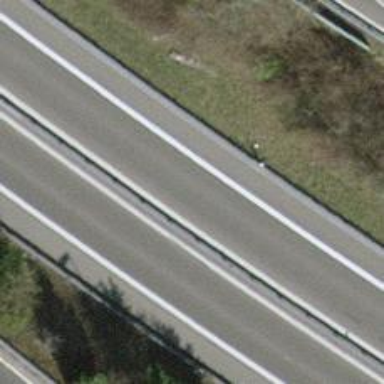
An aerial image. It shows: Asphalt motorway categorized as trunk road.